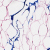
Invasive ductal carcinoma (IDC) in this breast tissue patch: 0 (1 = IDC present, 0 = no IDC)